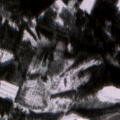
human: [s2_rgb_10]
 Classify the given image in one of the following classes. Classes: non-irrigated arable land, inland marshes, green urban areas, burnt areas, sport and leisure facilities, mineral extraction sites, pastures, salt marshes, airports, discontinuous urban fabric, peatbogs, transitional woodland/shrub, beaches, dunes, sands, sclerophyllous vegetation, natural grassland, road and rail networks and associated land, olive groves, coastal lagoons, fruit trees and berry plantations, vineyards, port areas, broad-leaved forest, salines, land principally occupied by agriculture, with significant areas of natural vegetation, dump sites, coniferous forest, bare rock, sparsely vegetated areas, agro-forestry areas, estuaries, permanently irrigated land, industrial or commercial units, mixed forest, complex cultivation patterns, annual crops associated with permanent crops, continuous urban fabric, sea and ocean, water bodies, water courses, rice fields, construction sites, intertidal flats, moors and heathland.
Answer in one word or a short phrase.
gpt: coniferous forest, mixed forest, transitional woodland/shrub